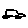
Label: car